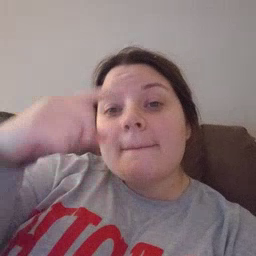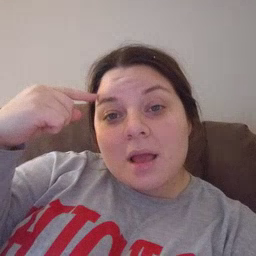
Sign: black